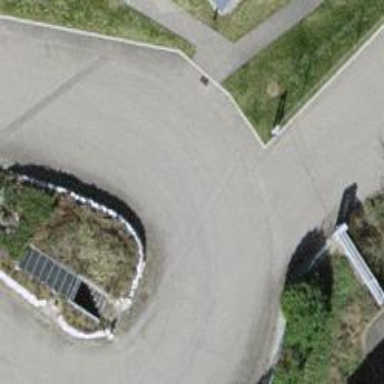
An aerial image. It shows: Asphalt footway.